Interaction volume radius: 5 \u00c5
Interaction volume height: 10 \u00c5
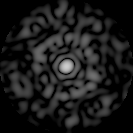
Disorder parameter: 0.8143